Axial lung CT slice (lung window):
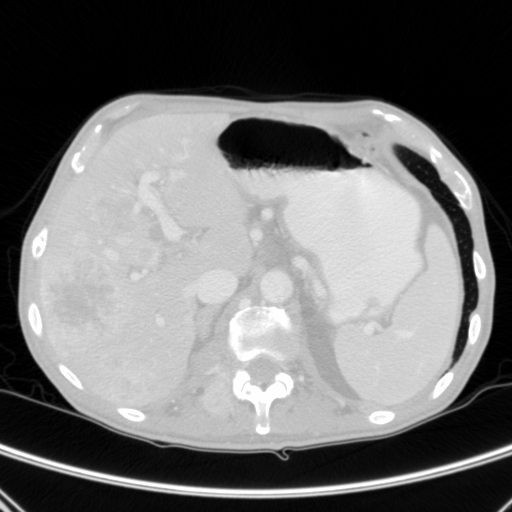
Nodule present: no